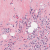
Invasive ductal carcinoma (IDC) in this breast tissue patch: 1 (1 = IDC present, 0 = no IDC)